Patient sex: M
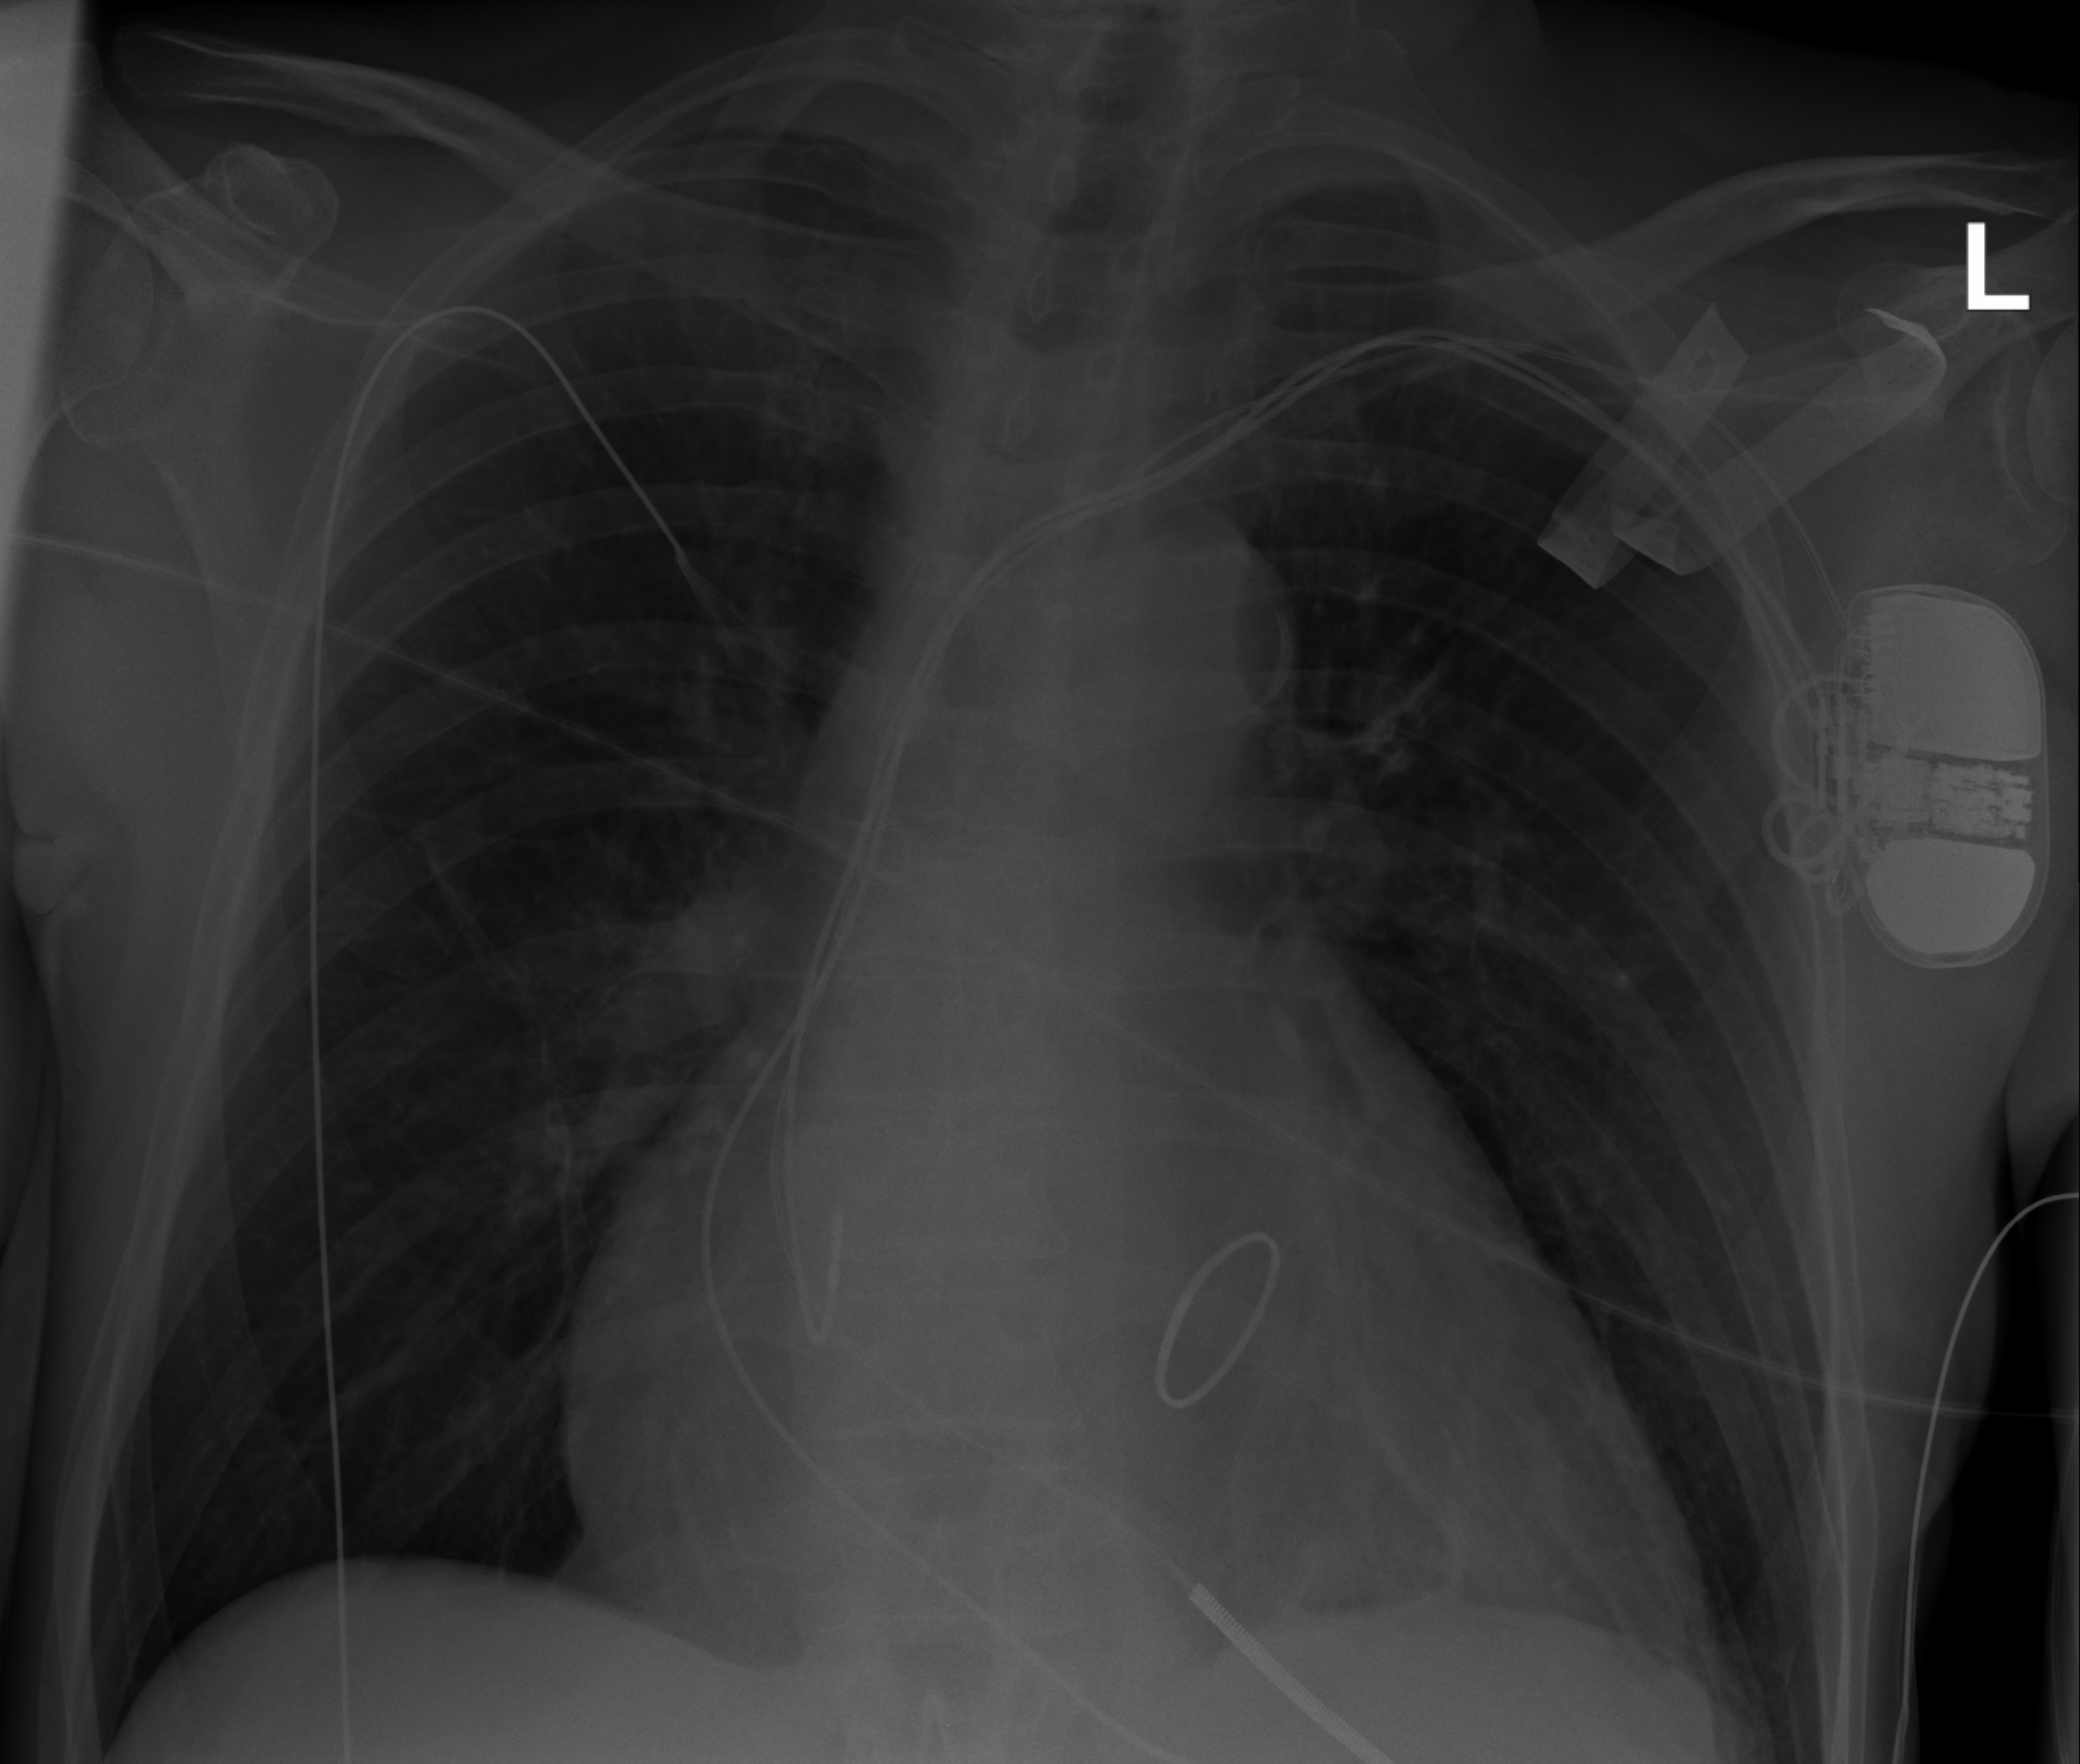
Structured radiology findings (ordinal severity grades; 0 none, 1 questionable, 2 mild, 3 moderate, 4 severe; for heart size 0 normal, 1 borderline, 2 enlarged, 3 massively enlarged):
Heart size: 2
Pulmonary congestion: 0
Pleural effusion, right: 0
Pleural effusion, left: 0
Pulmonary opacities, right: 0
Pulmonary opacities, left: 0
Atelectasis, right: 0
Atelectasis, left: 2